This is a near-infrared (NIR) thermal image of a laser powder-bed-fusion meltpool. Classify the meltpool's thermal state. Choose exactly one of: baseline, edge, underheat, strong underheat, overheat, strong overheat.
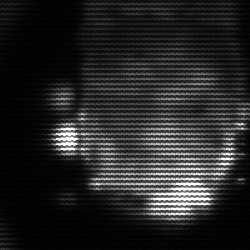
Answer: baseline